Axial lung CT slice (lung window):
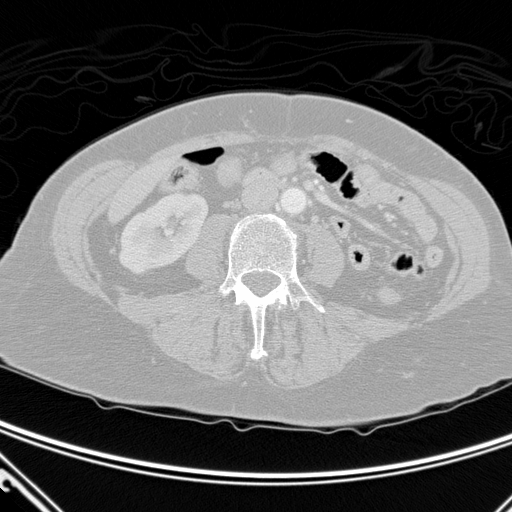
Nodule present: no